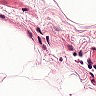
Metastatic tissue present: no